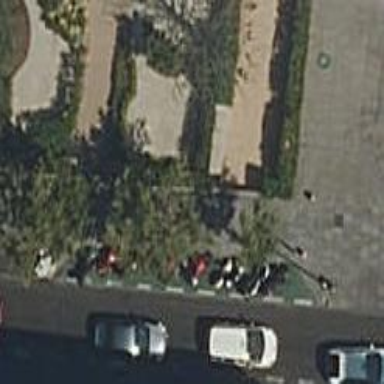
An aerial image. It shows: Motorcycle parking facility.